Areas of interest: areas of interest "Commercial service"
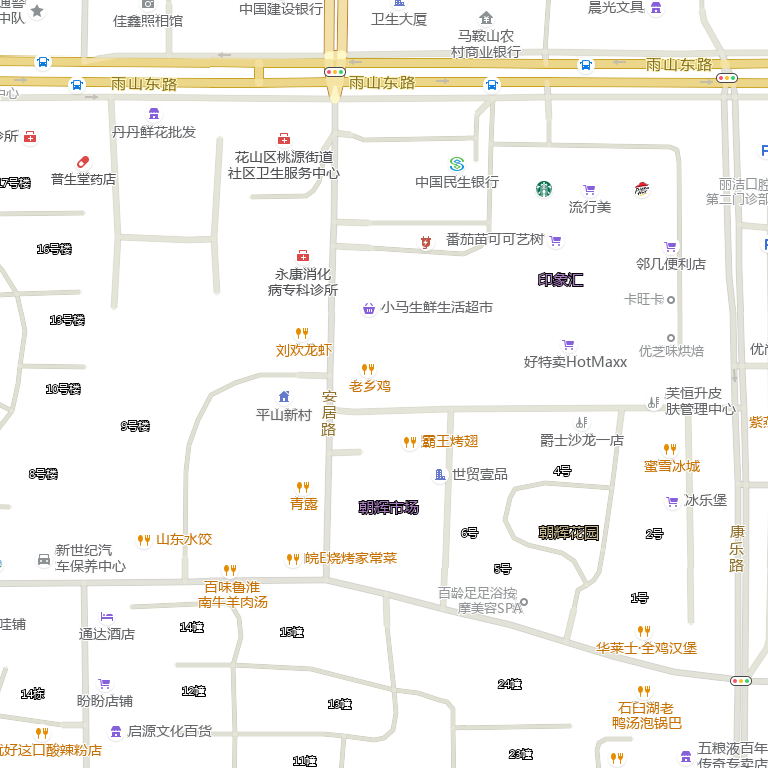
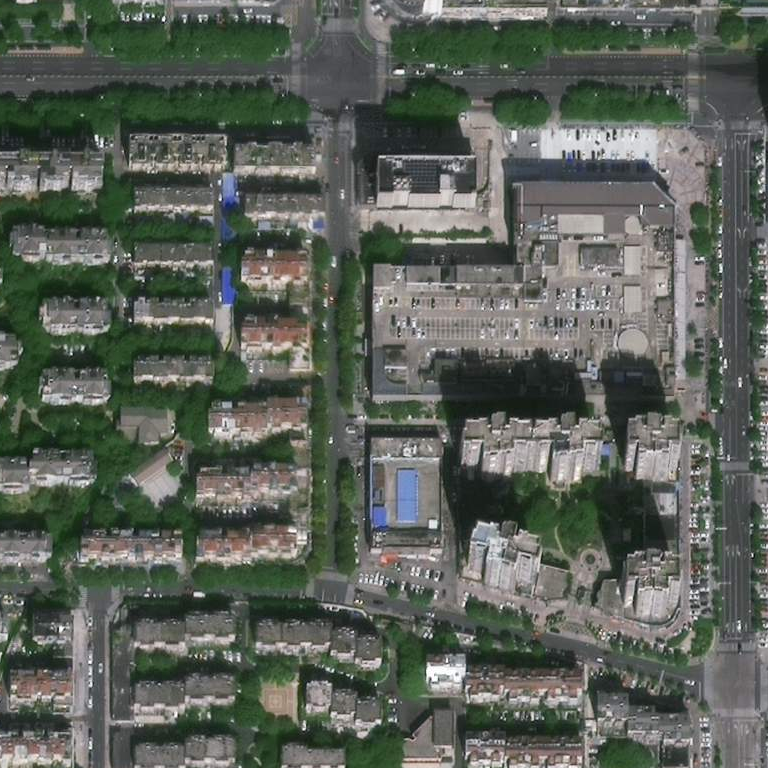